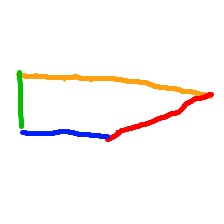
Shape: trapezoid